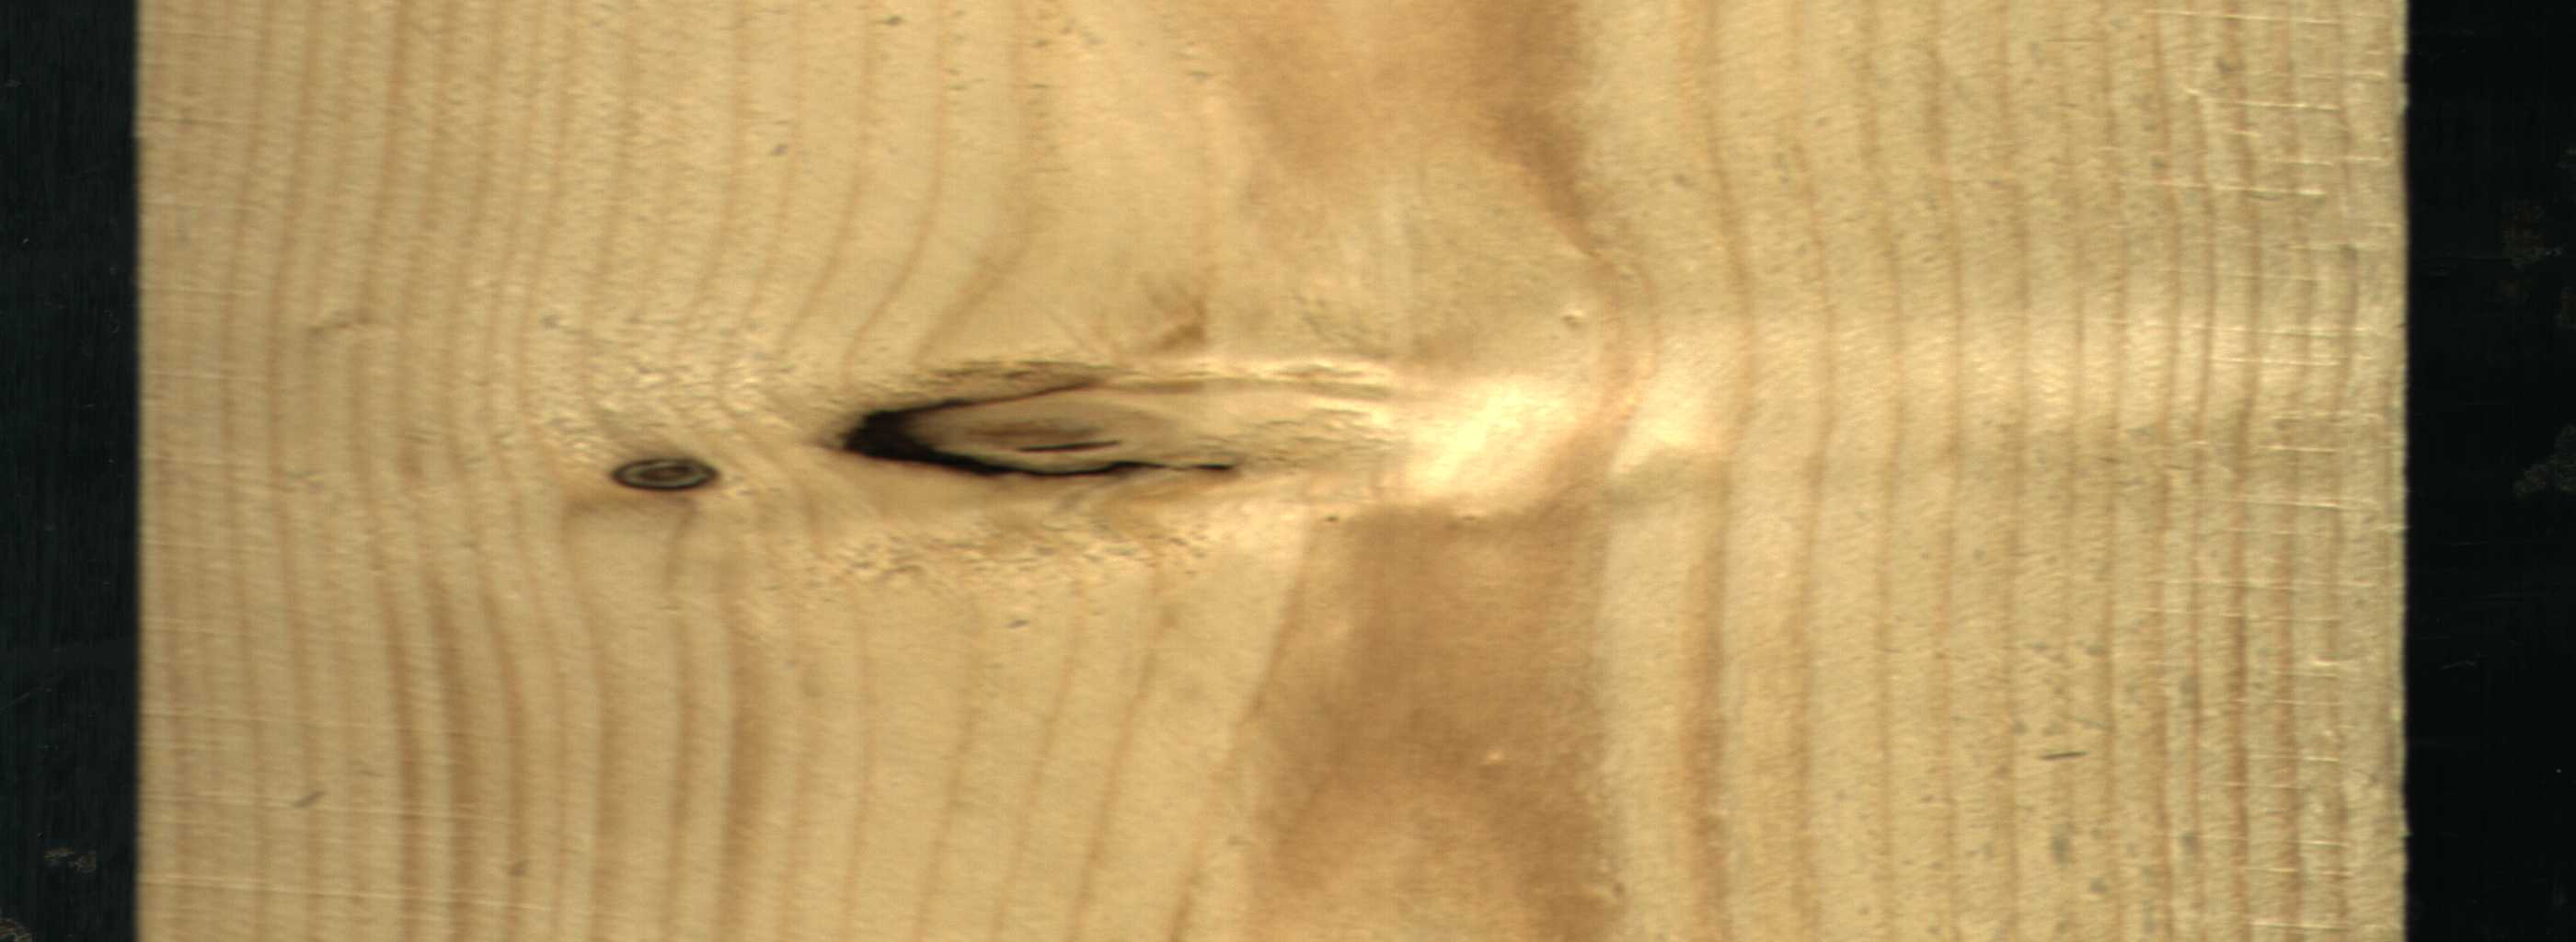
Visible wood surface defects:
Dead_Knot
Dead_Knot